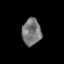
Tissue: prostate
Cell type: T cells
Senescence score: 0.183
Nuclear area (px): 498
Mean DAPI intensity: 119.203